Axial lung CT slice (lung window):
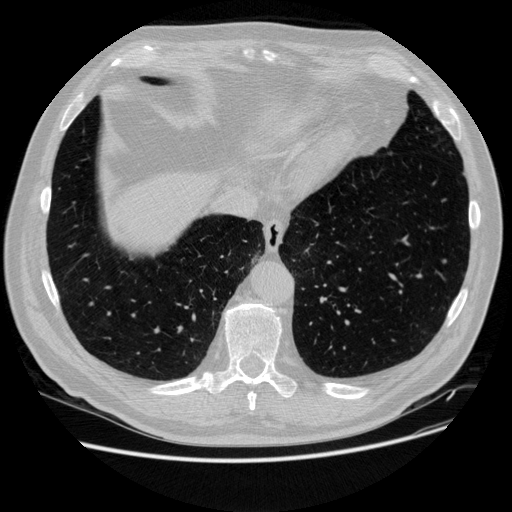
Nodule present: yes
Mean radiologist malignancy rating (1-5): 2